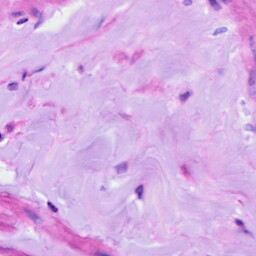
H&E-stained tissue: Ovarian